Question: I've got an entity which is identified by no own id but an unique combination of properties, each of which is a foreign key.
But Entity Framework designer does not seem to allow to make a foreign key (a "navigation property") a part of a primary key. Am I misunderstanding something or is it just unsupported?
Example:

here an instrument is designated by a very short symbolic identifier (name), which doesn't seem to be wise to be replaced by a numeric code.
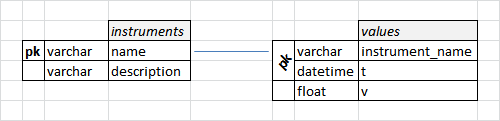
Answer: Navigation properties cannot be part of primary key. Composite primary key (entity key) can consists only from scalar properties -> only foreign properties related to these navigation properties can be part of FK - <URL> of the model which uses such relation.